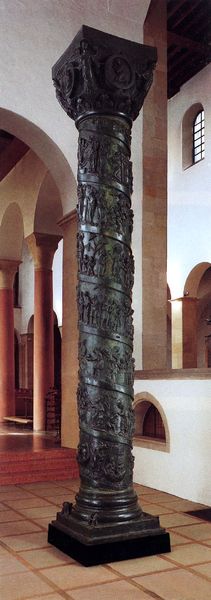
Titel: Bernwardsäule
Standort: Hildesheim, St. Michael (EU - D - Nds)
Schlagwörter: weiß, menschen, fenster, grau, marmor, schwarz, säule, säulen, haus, wand, band, bibel, sockel, stein, stamm, gitter, kirche, innen, relief, bogen, laufen, leer, figuren, treppe, dekor, ornamente, granit, podest, hoch, foto, bögen, gewölbe, schlange, flur, kapitell, fries, fresken, rötlich, platten, basis, heilig, szenen, spirale, verzierungen, geschnitzt, umlaufend, spiralle, hohe decke